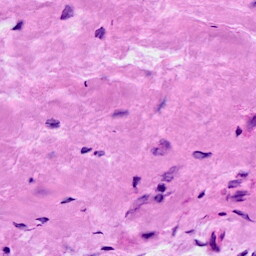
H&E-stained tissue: Breast